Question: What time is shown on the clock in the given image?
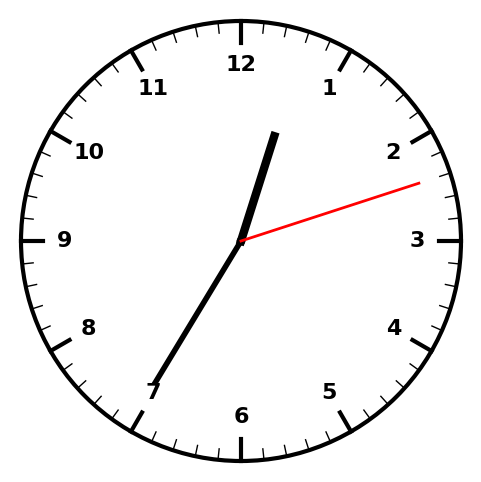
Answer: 12:35:12